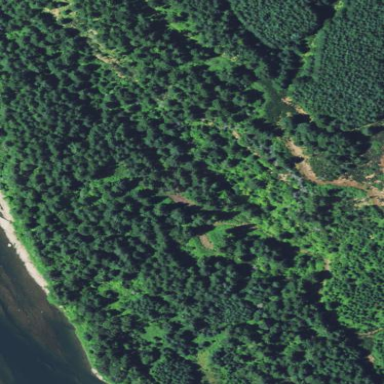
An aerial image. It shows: Forest area.